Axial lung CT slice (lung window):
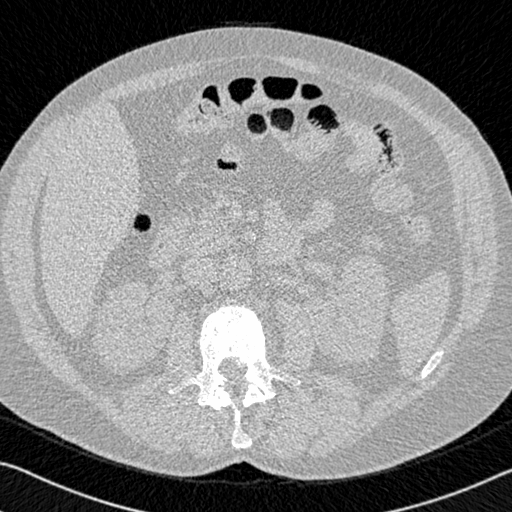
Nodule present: no